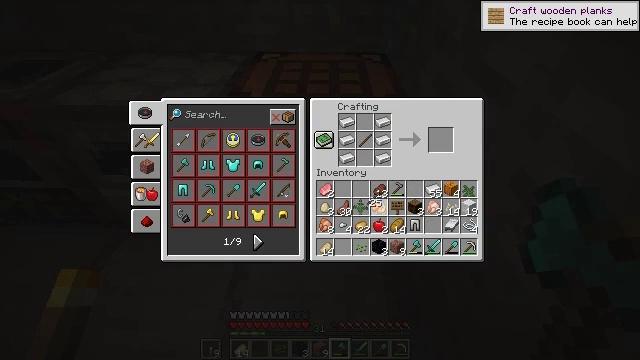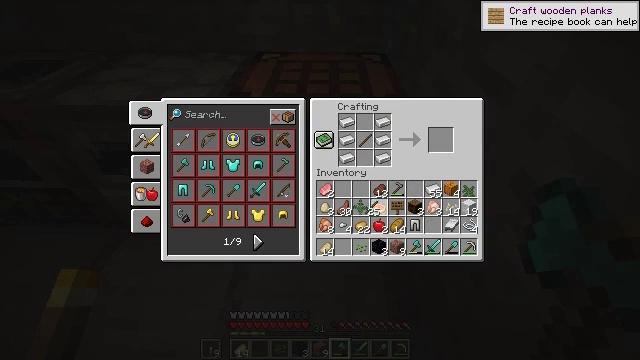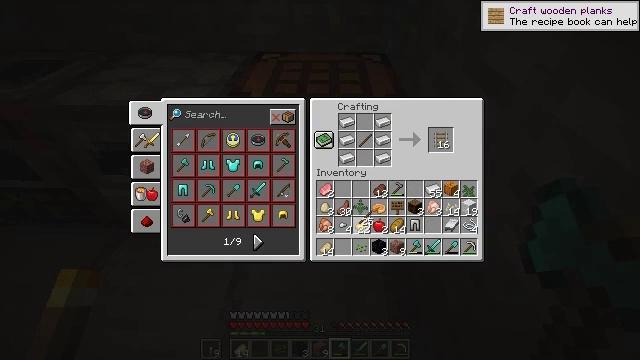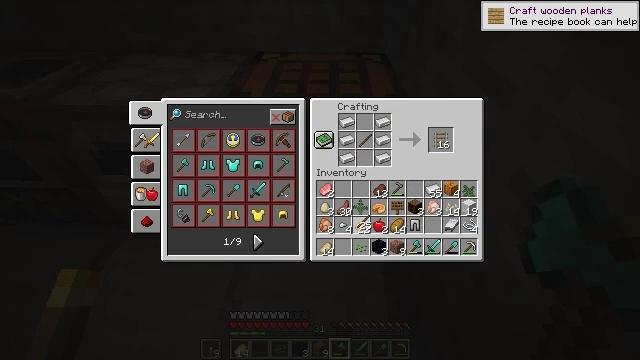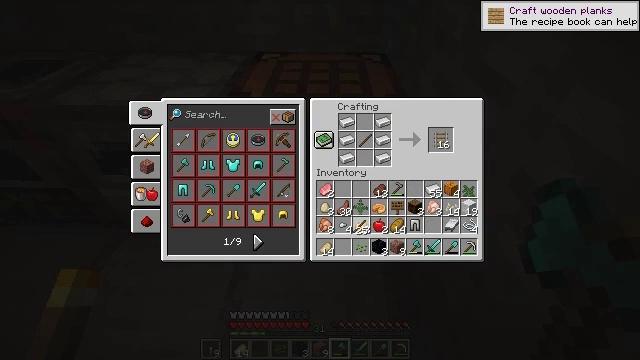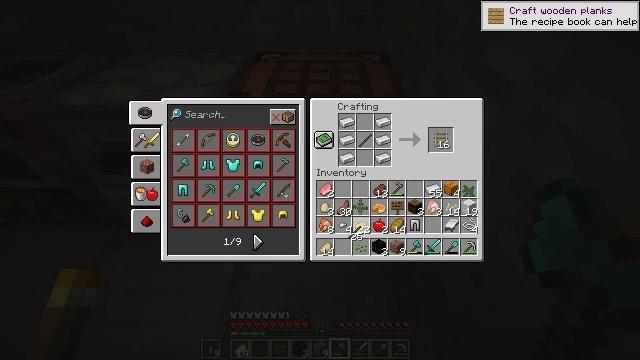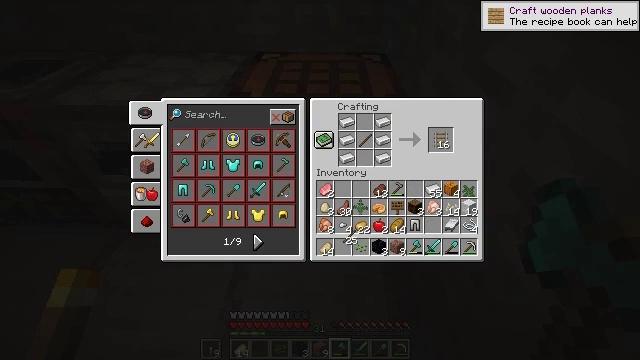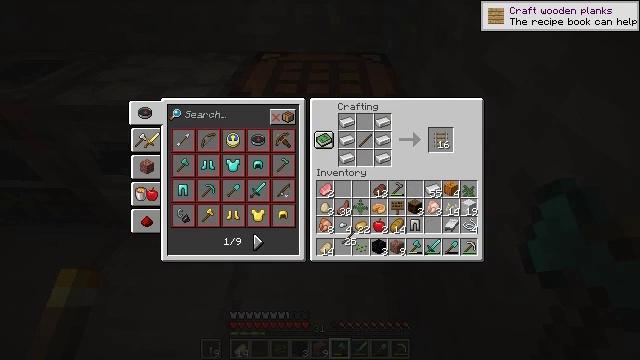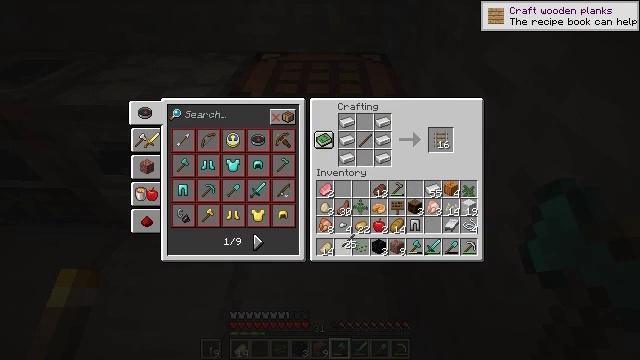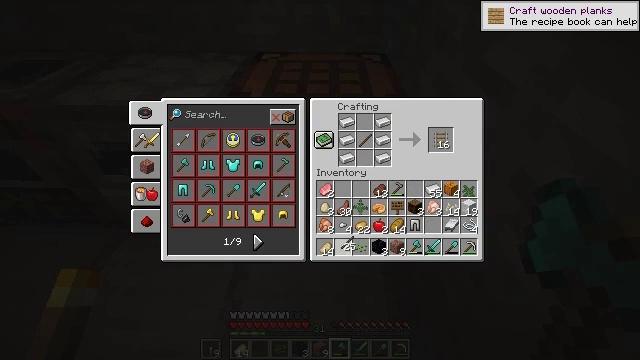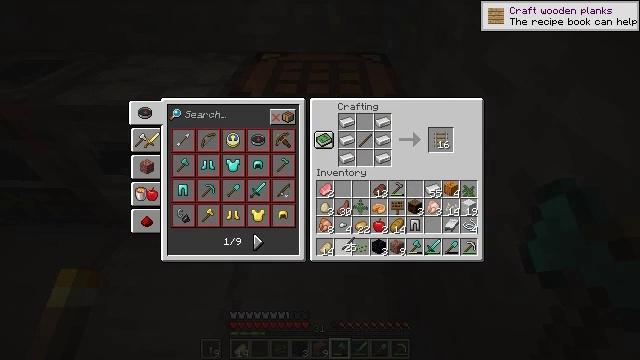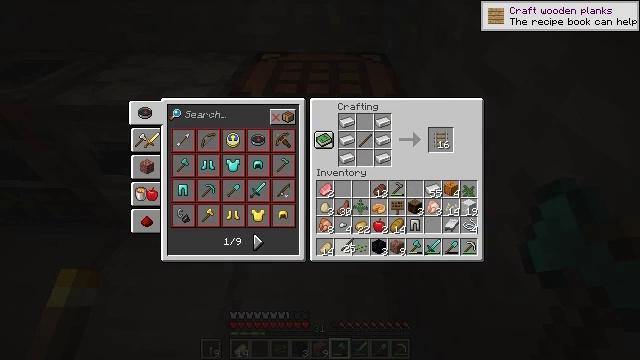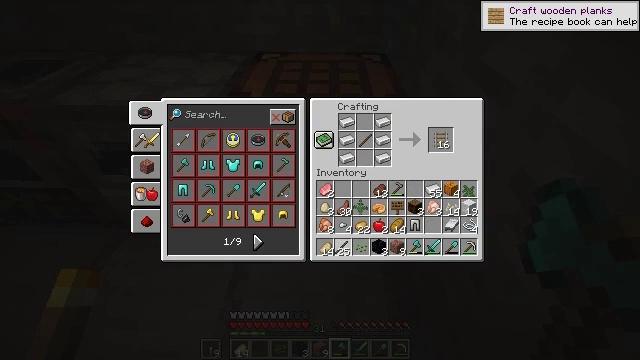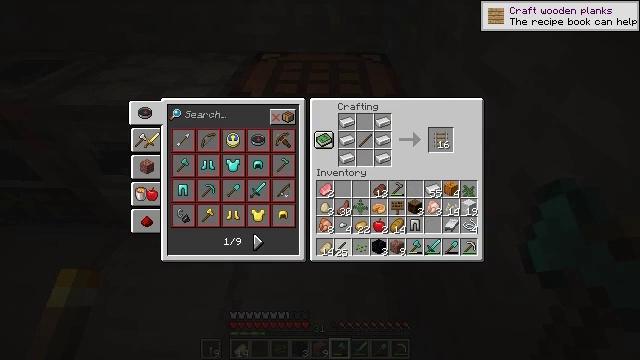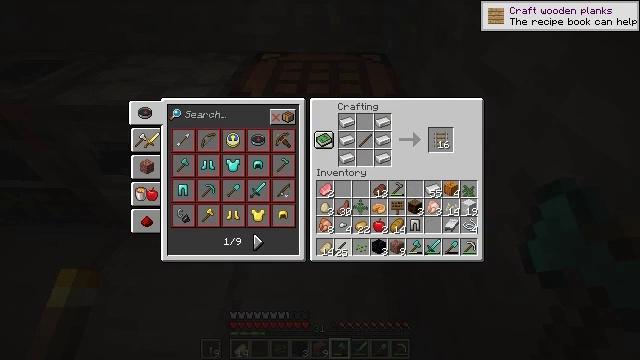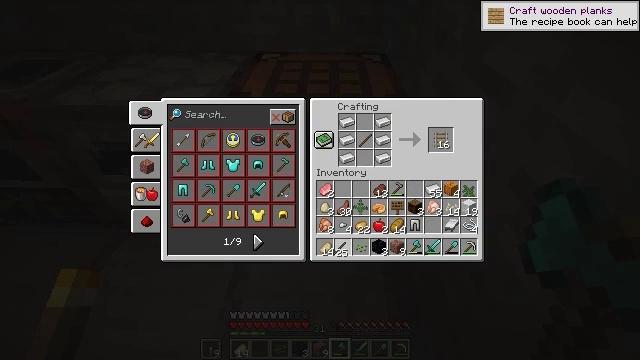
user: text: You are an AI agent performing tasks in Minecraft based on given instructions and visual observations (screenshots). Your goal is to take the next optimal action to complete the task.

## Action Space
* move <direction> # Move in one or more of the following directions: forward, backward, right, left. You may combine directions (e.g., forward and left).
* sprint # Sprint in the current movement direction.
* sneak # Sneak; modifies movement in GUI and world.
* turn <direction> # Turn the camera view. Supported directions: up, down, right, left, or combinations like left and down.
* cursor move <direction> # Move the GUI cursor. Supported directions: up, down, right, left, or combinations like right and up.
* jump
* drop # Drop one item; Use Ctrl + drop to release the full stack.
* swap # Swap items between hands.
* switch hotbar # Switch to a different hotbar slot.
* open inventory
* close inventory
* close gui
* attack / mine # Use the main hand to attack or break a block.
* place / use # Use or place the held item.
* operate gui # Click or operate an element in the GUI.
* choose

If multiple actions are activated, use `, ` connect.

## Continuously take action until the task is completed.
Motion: motion action
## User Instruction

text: Craft a set of rails using iron ingots and a stick.
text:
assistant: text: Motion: turn down
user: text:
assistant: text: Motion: turn down
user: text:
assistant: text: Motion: no_op
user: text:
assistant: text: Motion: no_op
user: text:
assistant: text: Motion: no_op
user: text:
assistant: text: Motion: no_op
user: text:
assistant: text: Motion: no_op
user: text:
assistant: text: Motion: no_op
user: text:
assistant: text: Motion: no_op
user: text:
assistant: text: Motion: no_op
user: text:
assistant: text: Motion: no_op
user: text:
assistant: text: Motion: no_op
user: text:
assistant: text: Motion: no_op
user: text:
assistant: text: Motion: no_op
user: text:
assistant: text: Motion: attack / mine
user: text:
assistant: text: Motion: attack / mine
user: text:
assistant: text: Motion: attack / mine
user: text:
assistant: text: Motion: no_op
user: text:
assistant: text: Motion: no_op
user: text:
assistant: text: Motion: turn right and up
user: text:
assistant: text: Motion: turn right
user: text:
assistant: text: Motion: no_op
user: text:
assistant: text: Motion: no_op
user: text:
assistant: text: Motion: turn up
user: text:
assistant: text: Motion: no_op
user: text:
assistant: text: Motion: no_op
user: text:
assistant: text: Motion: no_op
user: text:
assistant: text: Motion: turn right
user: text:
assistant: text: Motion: turn right
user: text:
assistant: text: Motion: no_op